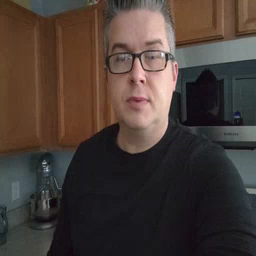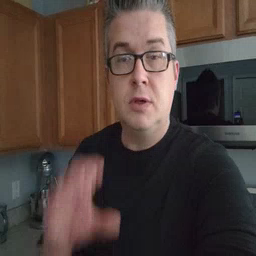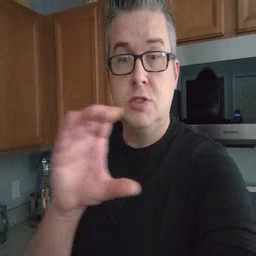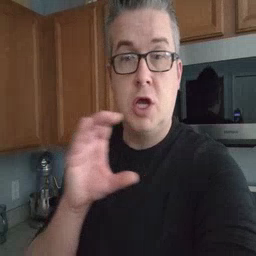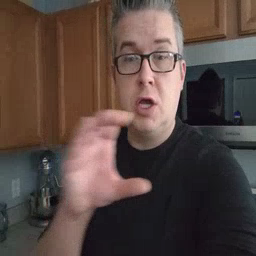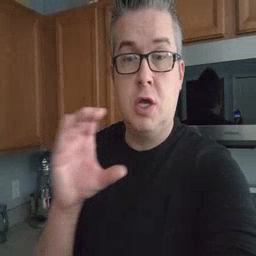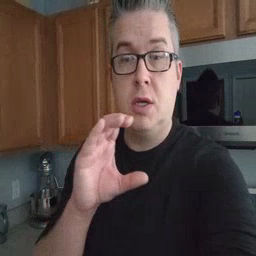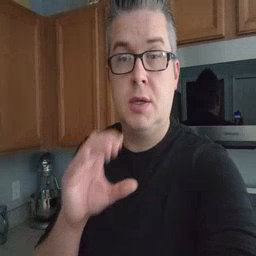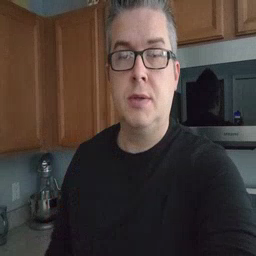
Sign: chocolate